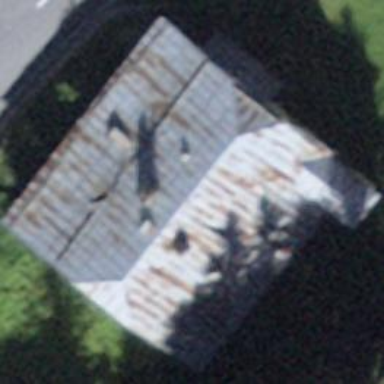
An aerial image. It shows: Detached building.